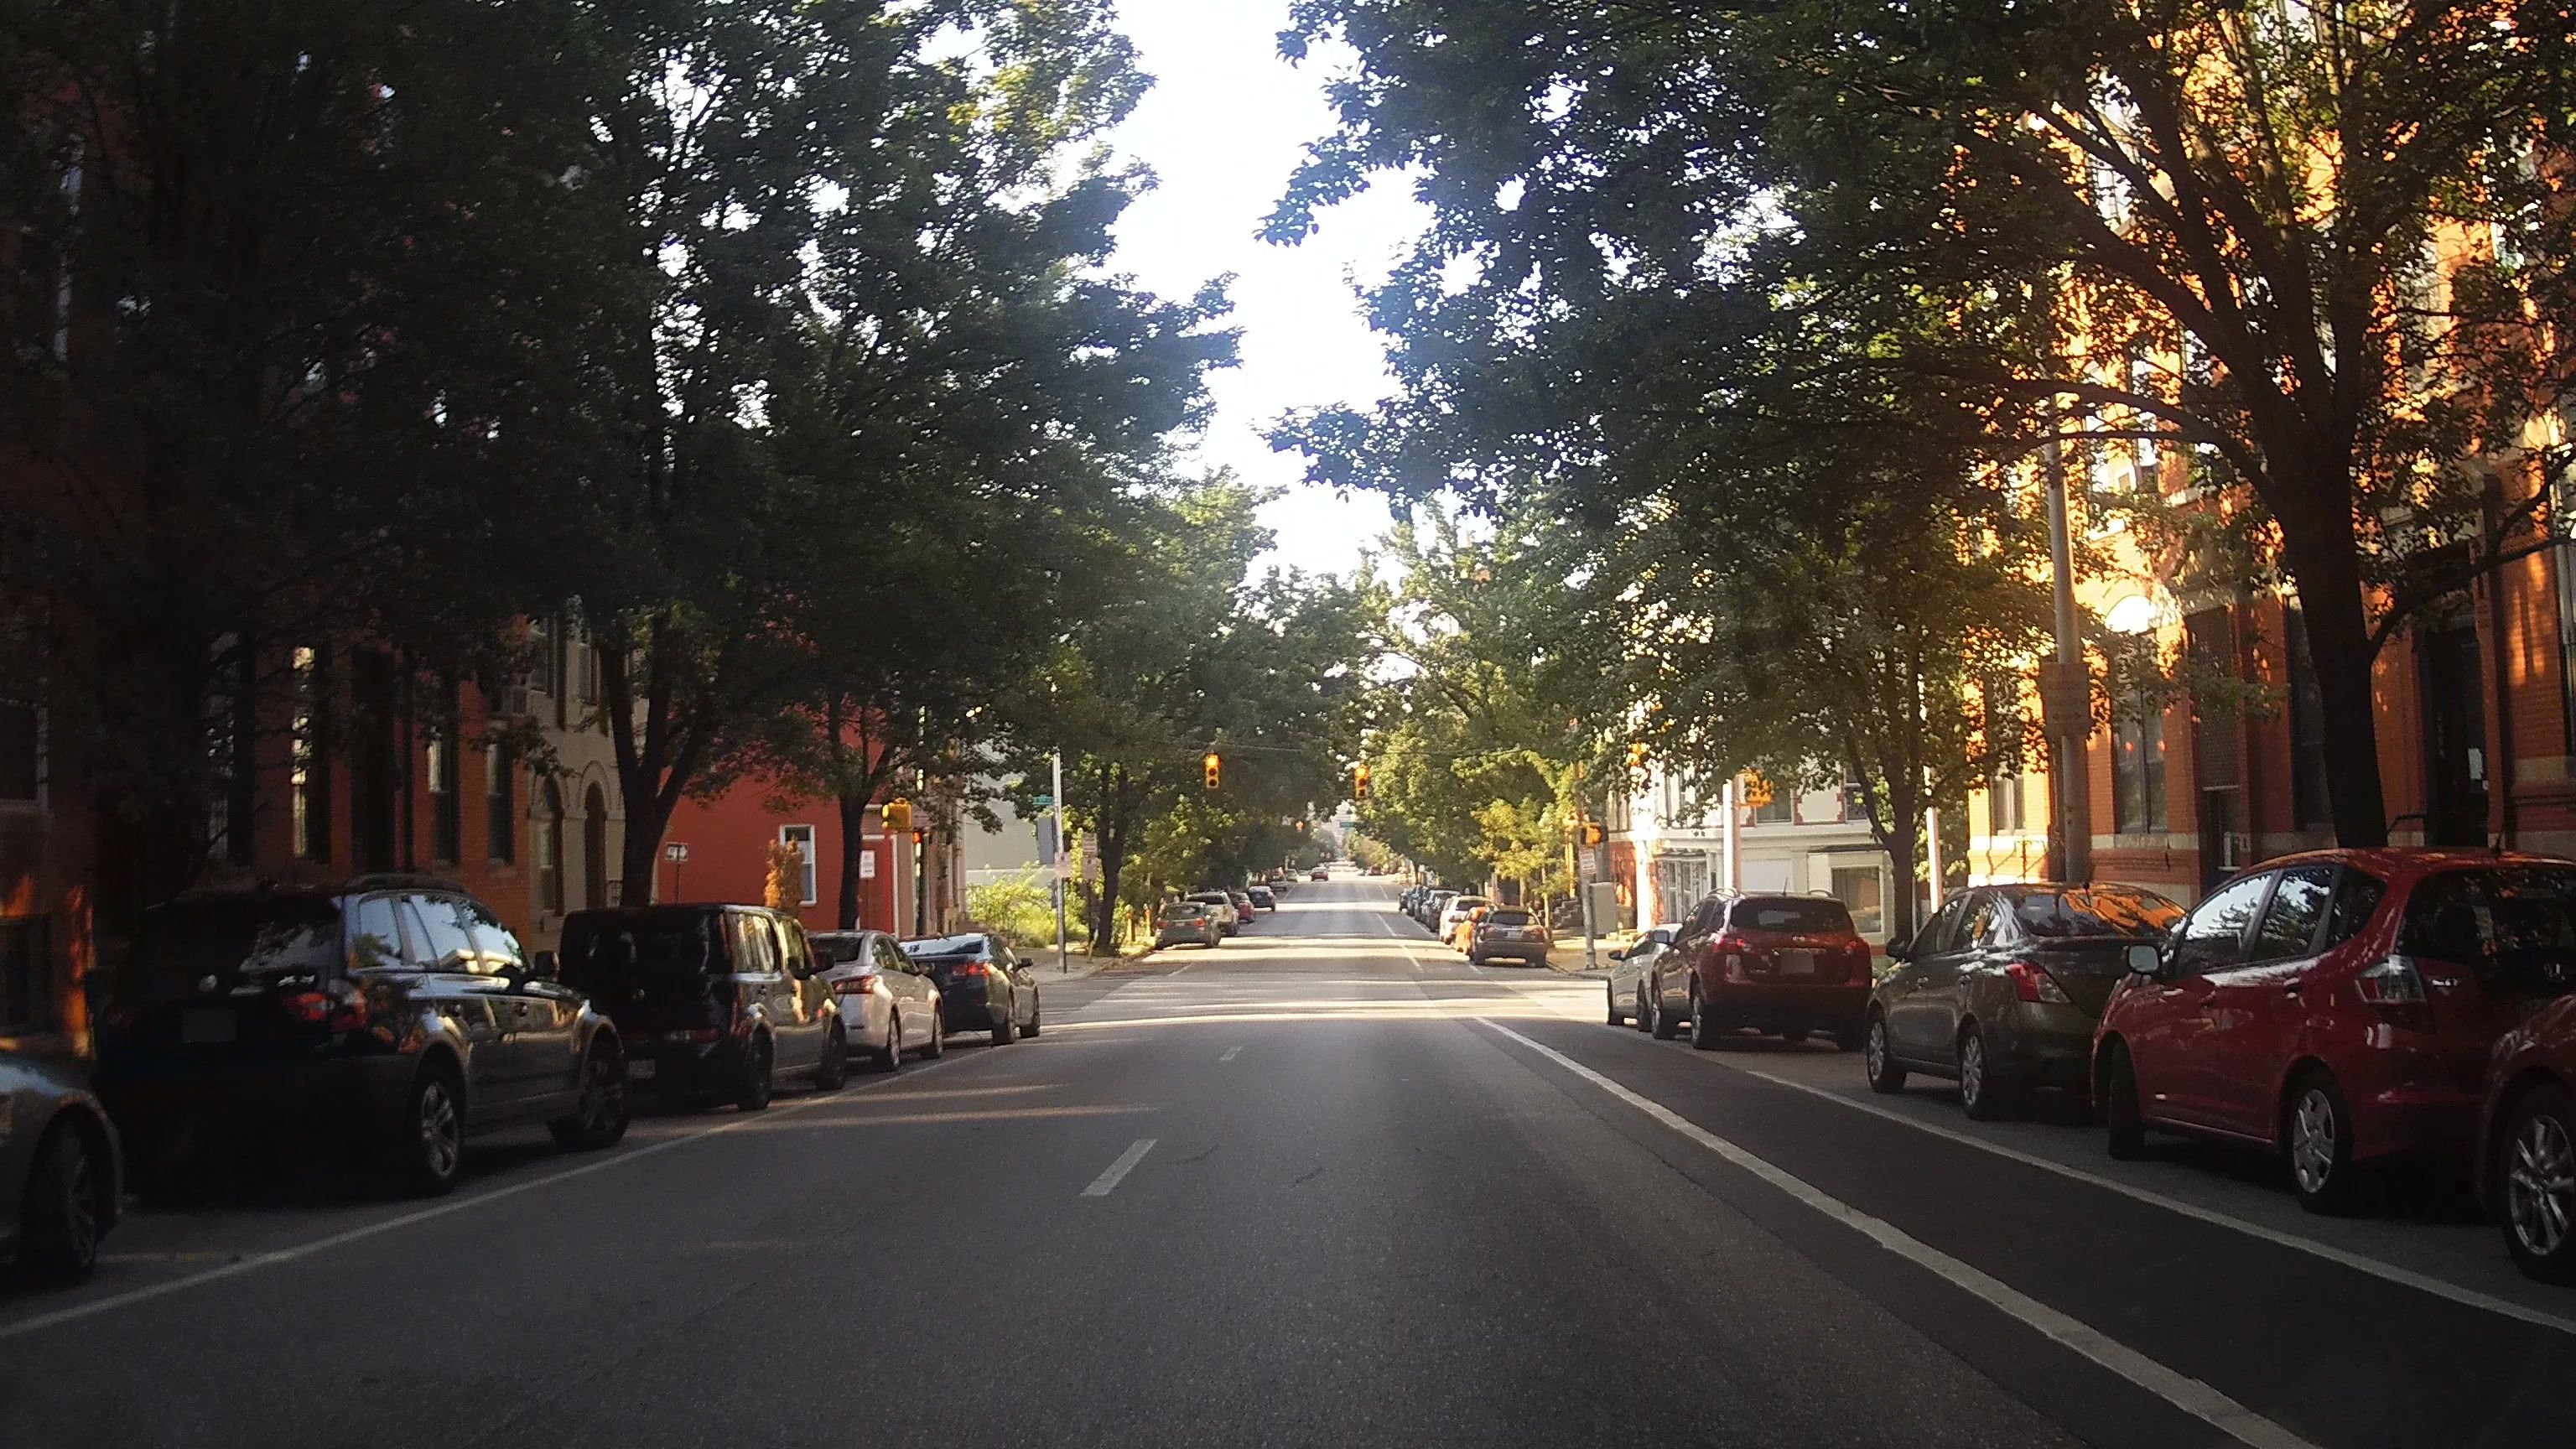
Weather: clear
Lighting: day
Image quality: good
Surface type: driving surface
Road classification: primary
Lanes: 2
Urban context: urban centre
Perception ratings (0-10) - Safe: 7.73, Lively: 8.8, Beautiful: 7.97, Boring: 1.43, Depressing: 1.26, Wealthy: 9.37